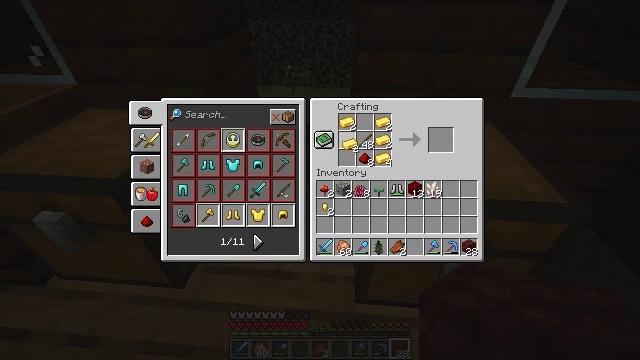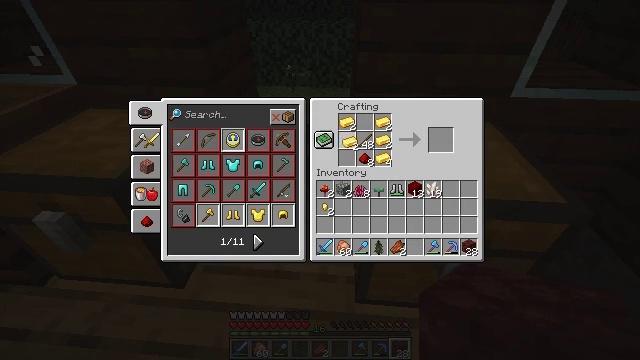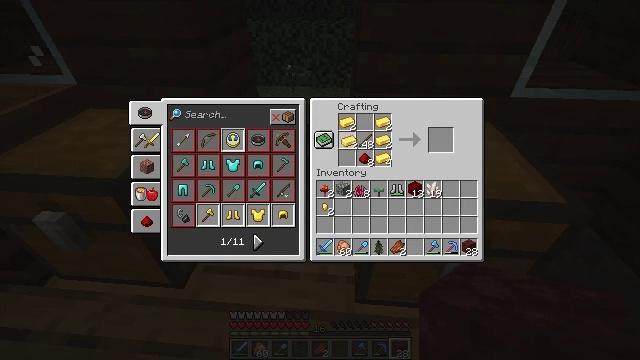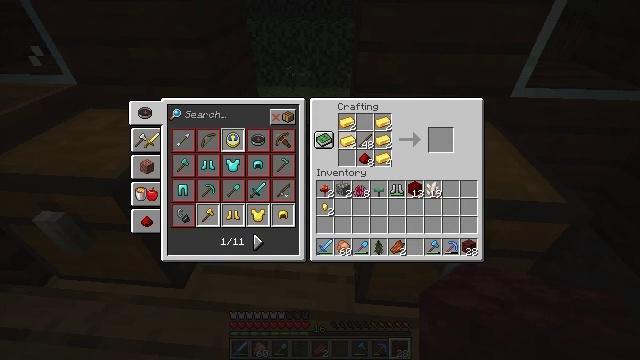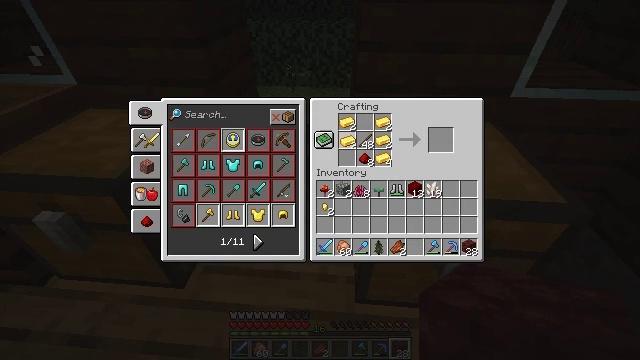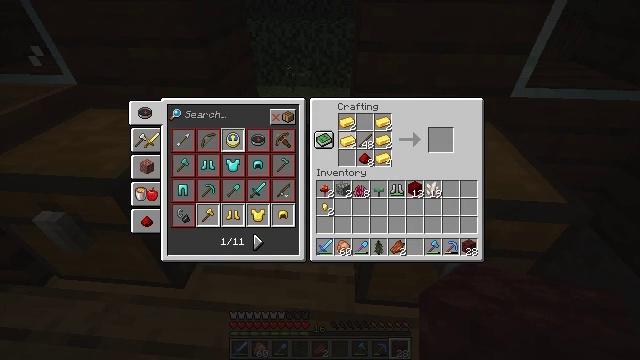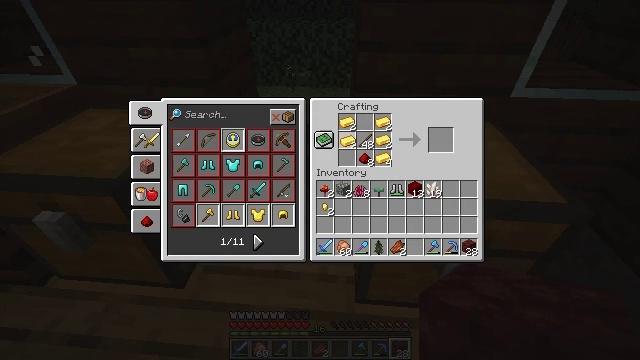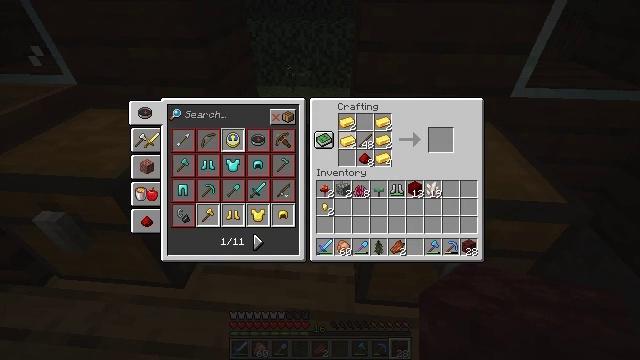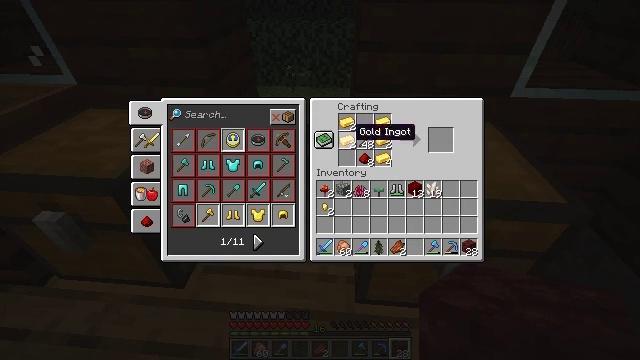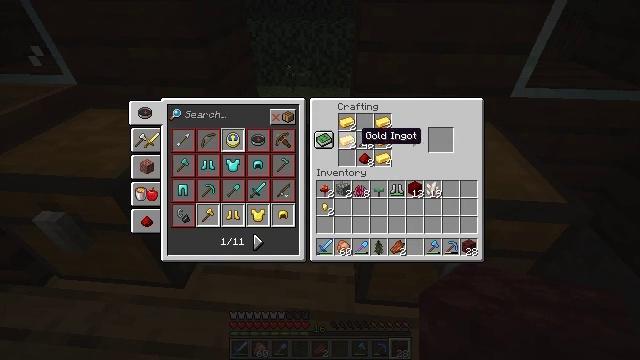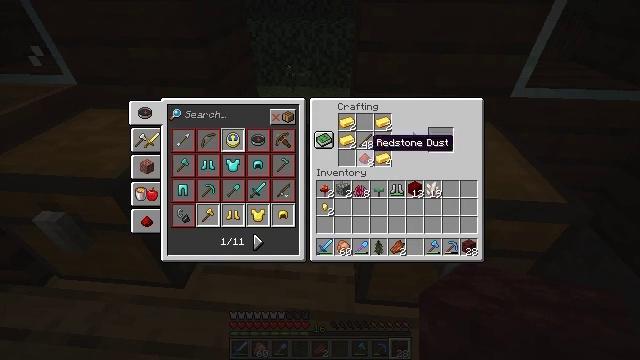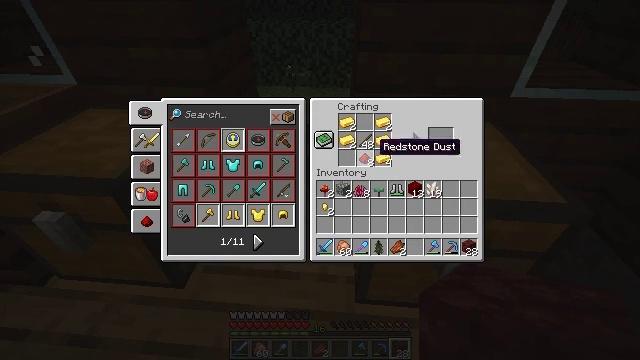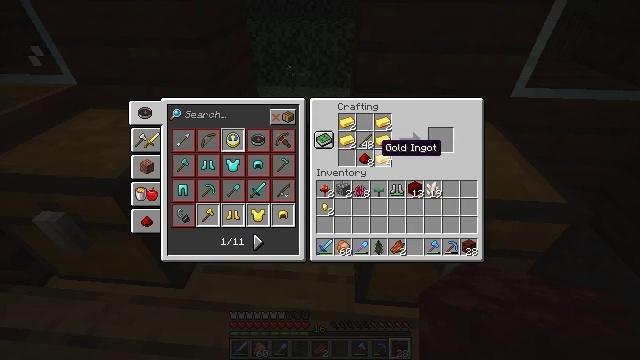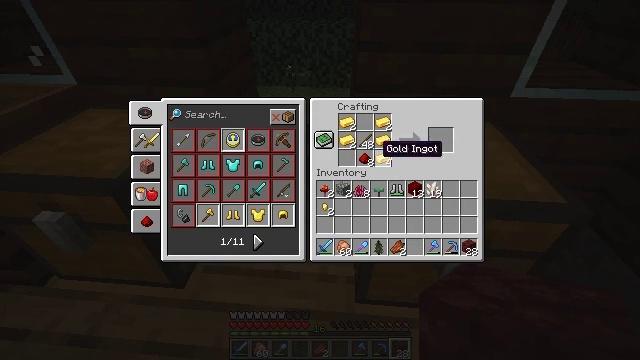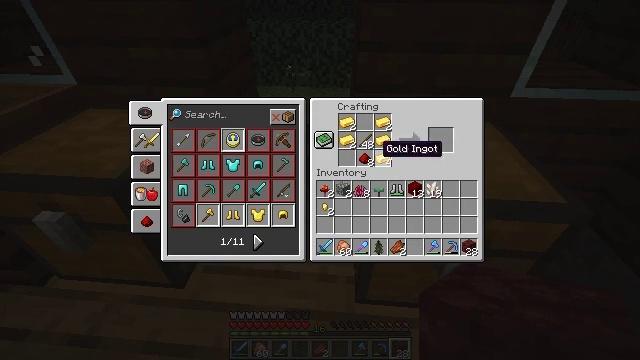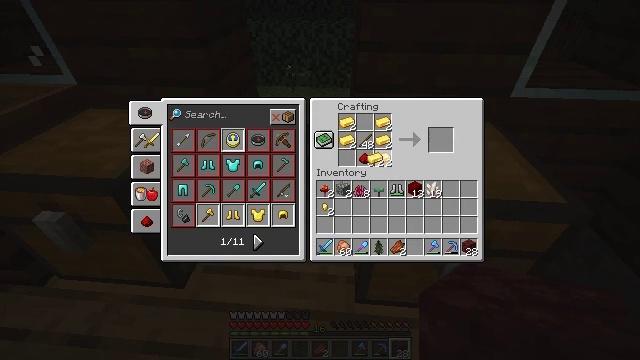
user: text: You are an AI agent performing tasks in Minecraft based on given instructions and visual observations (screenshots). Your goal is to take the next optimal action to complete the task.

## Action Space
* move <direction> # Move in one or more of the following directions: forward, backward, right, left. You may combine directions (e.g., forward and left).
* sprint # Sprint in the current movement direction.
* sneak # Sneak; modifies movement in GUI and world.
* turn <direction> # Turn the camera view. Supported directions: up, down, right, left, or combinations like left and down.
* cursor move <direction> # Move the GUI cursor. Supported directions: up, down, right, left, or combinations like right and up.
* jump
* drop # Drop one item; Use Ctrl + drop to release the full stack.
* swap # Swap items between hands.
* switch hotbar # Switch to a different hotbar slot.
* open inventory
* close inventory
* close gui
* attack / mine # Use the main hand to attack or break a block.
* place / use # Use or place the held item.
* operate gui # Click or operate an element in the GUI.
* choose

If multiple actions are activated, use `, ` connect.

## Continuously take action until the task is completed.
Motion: motion action
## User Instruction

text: Use sticks and gold to craft a powered rail.
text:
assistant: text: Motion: no_op
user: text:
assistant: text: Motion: no_op
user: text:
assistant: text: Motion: no_op
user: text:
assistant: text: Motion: operate gui
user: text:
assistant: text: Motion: operate gui
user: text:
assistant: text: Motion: operate gui
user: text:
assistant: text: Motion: operate gui
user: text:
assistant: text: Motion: no_op
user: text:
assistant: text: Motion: no_op
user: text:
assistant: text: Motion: cursor move right
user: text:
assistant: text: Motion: cursor move right
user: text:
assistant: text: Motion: no_op
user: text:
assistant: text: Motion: no_op
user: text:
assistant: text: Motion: no_op
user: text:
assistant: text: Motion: choose
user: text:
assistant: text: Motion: choose
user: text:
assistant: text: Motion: choose
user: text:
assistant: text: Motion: choose
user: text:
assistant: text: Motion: cursor move left
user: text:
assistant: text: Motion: cursor move left
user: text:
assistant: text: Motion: no_op
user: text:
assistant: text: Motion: no_op
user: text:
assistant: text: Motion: no_op
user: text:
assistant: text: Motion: no_op
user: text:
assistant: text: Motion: operate gui
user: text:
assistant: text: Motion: operate gui
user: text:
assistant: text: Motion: operate gui
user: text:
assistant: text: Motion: no_op
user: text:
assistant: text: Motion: no_op
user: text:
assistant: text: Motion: cursor move right